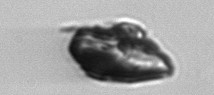
Label: Delphineis